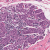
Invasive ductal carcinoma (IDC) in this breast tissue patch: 0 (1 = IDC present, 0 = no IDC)